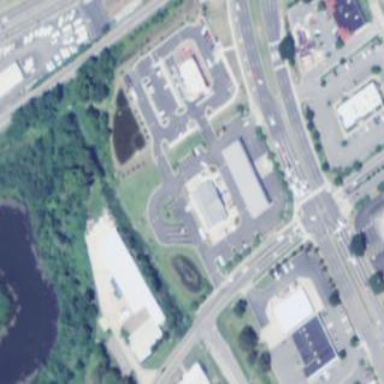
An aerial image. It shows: Parking area with asphalt surface.